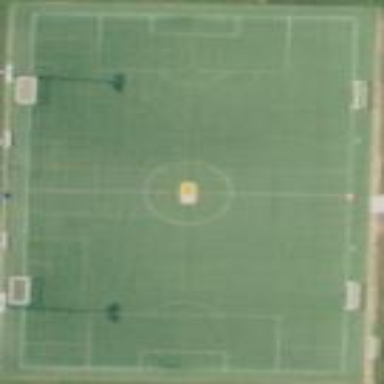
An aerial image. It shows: Soccer pitch for leisureland activities.